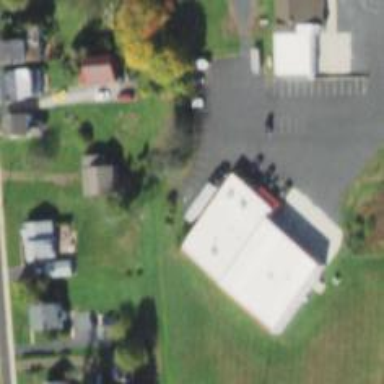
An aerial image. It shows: Fire station building.